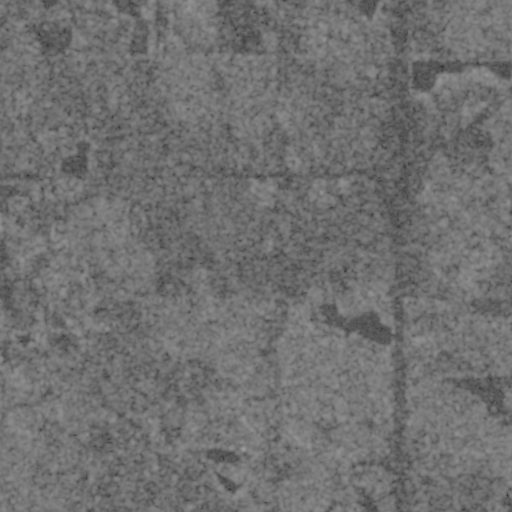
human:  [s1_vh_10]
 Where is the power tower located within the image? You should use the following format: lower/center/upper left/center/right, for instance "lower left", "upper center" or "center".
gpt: The power tower is located in the left of the image.
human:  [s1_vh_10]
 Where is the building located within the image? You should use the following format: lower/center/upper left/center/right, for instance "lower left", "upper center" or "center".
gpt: The building is located in the lower left of the image.
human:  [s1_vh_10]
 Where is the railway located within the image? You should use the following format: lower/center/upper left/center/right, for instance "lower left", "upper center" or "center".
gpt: The railway is located in the upper of the image.
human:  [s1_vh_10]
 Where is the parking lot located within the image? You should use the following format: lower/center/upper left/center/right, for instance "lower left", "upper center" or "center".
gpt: There is no parking lot in the image.

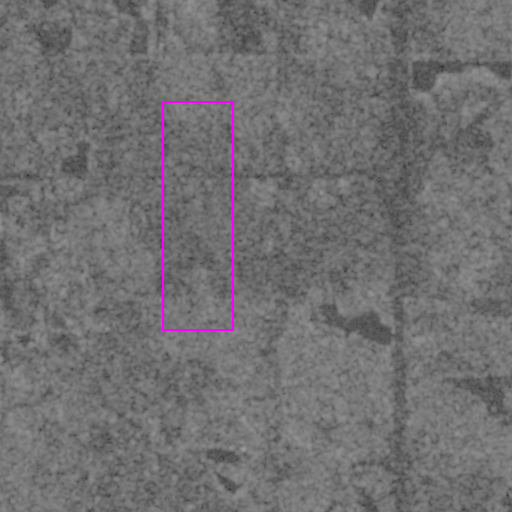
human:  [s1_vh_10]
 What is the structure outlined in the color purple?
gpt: There is no purple outline.
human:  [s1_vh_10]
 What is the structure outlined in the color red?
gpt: There is no structure outlined in red.